Interaction volume radius: 5 \u00c5
Interaction volume height: 10 \u00c5
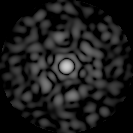
Disorder parameter: 0.8258